Question: I am attempting to implemtent a way to deploy my compiled assemblies to QA for testing. I have a number of repositories, each of which contain folders with projects and source code, and also a folder that contains the compiled assemblies produced from those projects. The image below is representative of my source repository workspaces.

I also have a Development user group and a QA user group. The Development user group has full permissions to the source repositories.
I have tried a couple different ways to accomplish my goal, but have had little to no success:
I have tried creating a new repository called Assemblies, and adding Xlinks to my source repositories, and then denying all permissions to the QA user group for all folders and files in the source repository, with the exception of the Assemblies folder. However, when logged into Plastic as a member of the QA user group, I can still download all of the source files.
I also tried directly accessing the source repositories as a member of the QA user group, but I still have access to files that shouldn't be available.
I am considering a check-in trigger. The trigger would add/check-in .exe's and .dll's into the Assemblies repository whenever they are checked into the main branch of a source repository. However, I'm not sure if I'm heading in the right direction. I don't want to 'reinvent the wheel' if there is already preferred method or best practice that I should be employing.
Any suggestions or references would be greatly appreciated.
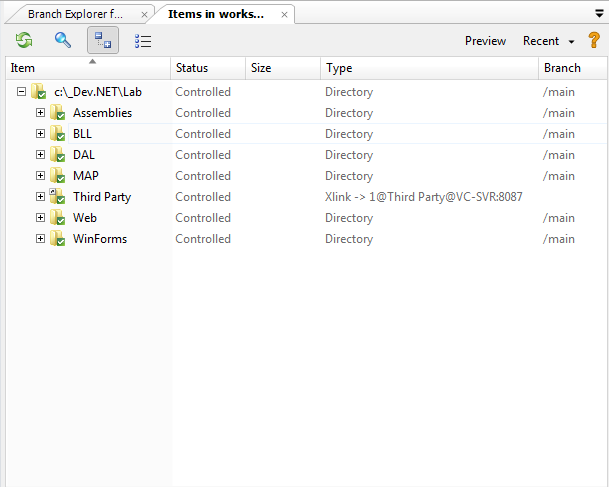
Answer: This is my suggestion,
Create a in order to place all your binaries at output artifacts. In your central repository, the one that xlinks to the external '' repository, create a new .
Now you will need to change your build system to and artifact to this xlinked repository. A (cm ci -a) command will all the changed binaries, finally the changeset with the "cm label" command, this label will help the QA team to test certain releases.
for the QA Plastic SCM group at the central repository and the "Third party" repository. Now the QA group will never know that there's even a source code repository. The QA group will have a and your source code/repositories will be and not accesible by this QA group.
You can even have the "Binaries" repository in a . So the source code is in devMachine:8087 and the binaries are in a different Plastic SCM server, for example "qaMachine:8087". Using this methodology the QA Plastic users will be using a dedicated server.